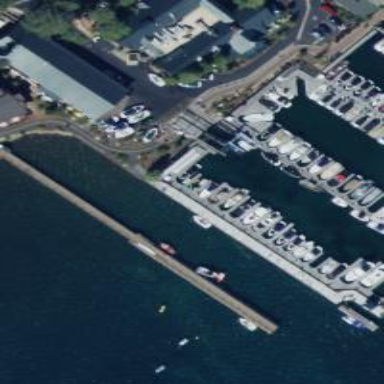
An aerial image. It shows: Slipway on leisure land.